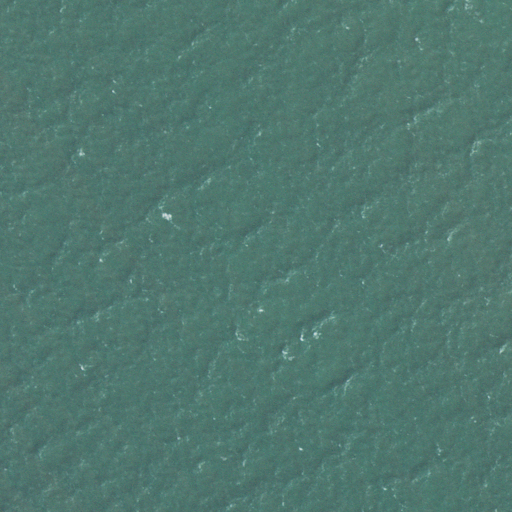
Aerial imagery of bar in North Carolina named Vera Cruz Shoal containing only open water